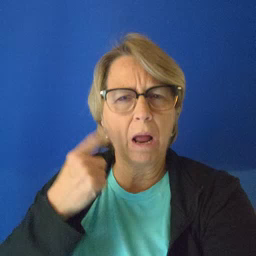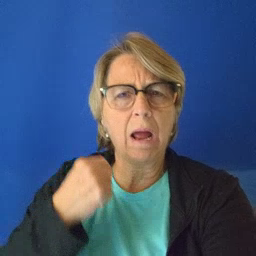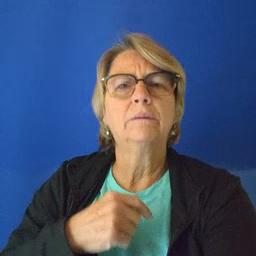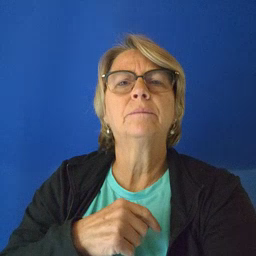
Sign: cry